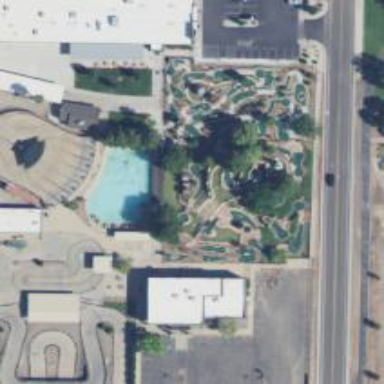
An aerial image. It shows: Miniature golf leisure land.